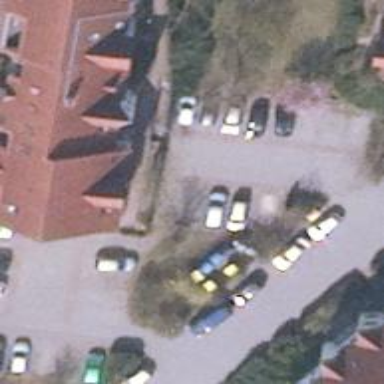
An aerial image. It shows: Parking area with surface.